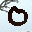
Label: 0